Question: I kind of have an idea what to do, but I can't figure it out. The program needs to be able to get the students name and three test scores, then get the average score (percentage) out of the three scores. After that, you need to convert the score (percentage) into a grade.
How would I remove the space in the middle of the grade and the "%"?
- - - - - - - -
---

---
'''
input ('Please press "Enter" to begin')
while True:
import math
studentName = str(input('Enter your Name: '))
firstScore = int(float(input('First test score: ').replace('%', '')))
secondScore = int(float(input('Second test score: ').replace('%', '')))
thirdScore = int(float(input('Third test score: ').replace('%', '')))
scoreAvg = (firstScore + secondScore + thirdScore) / 3
def grade():
if scoreAvg >= 93 and <= 100:
return 'A'
if scoreAvg <= 92.9 and >= 89:
return 'A-'
if scoreAvg <= 88.9 and >= 87:
return 'B+'
if scoreAvg <= 86.9 and >= 83:
return 'B'
if scoreAvg <= 82.9 and >= 79:
return 'B-'
if scoreAvg <= 78.9 and >= 77:
return 'C+'
if scoreAvg <= 76.9 and >= 73:
return 'C'
if scoreAvg <= 72.9 and >= 69:
return 'C-'
if scoreAvg <= 68.9 and >= 67:
return 'D+'
if scoreAvg <= 66.9 and >= 60:
return 'D'
return 'F'
print(grade(scoreAvg))
print(studentName, "test score is: ",scoreAvg,'%')
endProgram = input ('Do you want to restart the program?')
if endProgram in ('no', 'No', 'NO', 'false', 'False', 'FALSE'):
break
'''
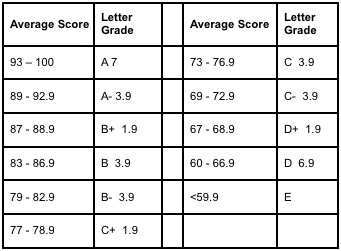
Answer: Not really sure what your question is, but here is a more succinct way of getting the letter grade.
'''
>>> scores = [93, 89, 87, 83, 79, 77, 73, 69, 67, 60, 0]
>>> grades = ['A', 'A-', 'B+', 'B', 'B-', 'C+', 'C', 'C-', 'D+', 'D', 'F']
>>>
>>> def gradeFor(s):
... grade_scores = zip(scores, grades)
... for score, grade in grade_scores:
... if s >= score:
... return grade
>>> gradeFor(87)
B+
>>> gradeFor(89)
A-
>>> gradeFor(88)
B+
>>> gradeFor(67)
D+
>>> gradeFor(72)
C-
>>> gradeFor(40)
F
'''
Also, you can do
'''
if endProgram.lower() in ('no', 'false'):
'''